Interaction volume radius: 5 \u00c5
Interaction volume height: 30 \u00c5
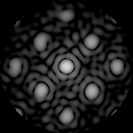
Disorder parameter: 0.1849